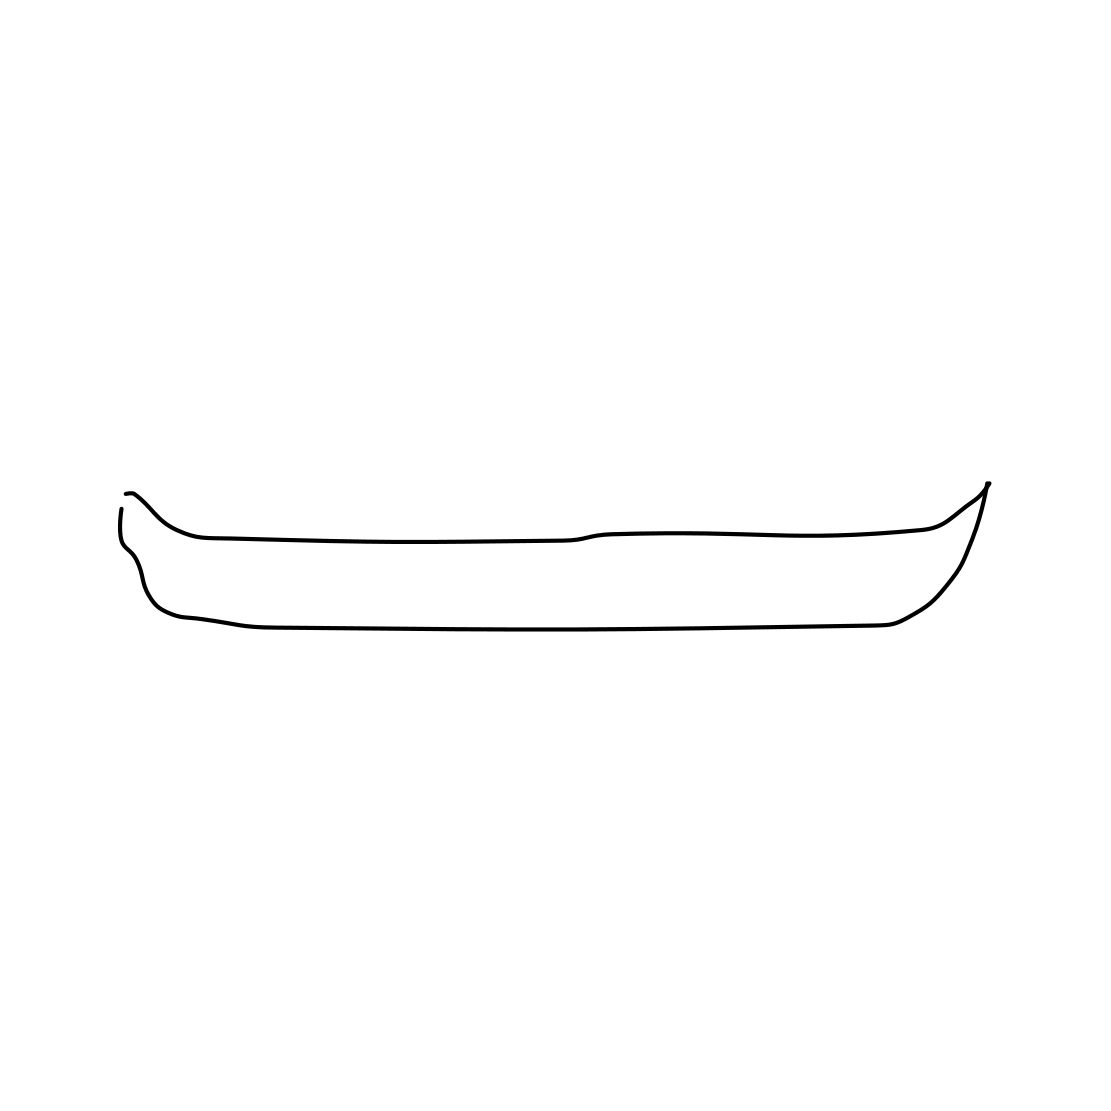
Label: canoe